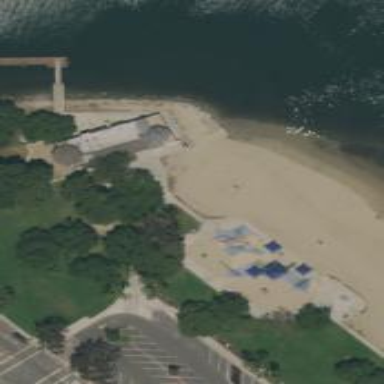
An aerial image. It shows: Lifeguard station.